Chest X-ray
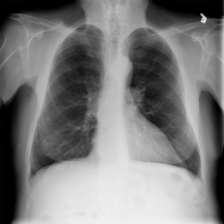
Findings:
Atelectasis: negative
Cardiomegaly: negative
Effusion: negative
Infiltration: negative
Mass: negative
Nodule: negative
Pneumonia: negative
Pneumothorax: negative
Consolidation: negative
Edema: negative
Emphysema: negative
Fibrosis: negative
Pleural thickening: negative
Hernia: negative